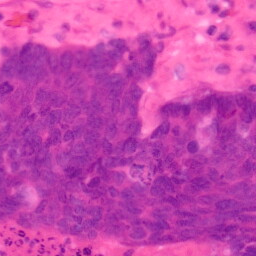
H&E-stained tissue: Colon